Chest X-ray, PA view. Patient: 38 years old, sex F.
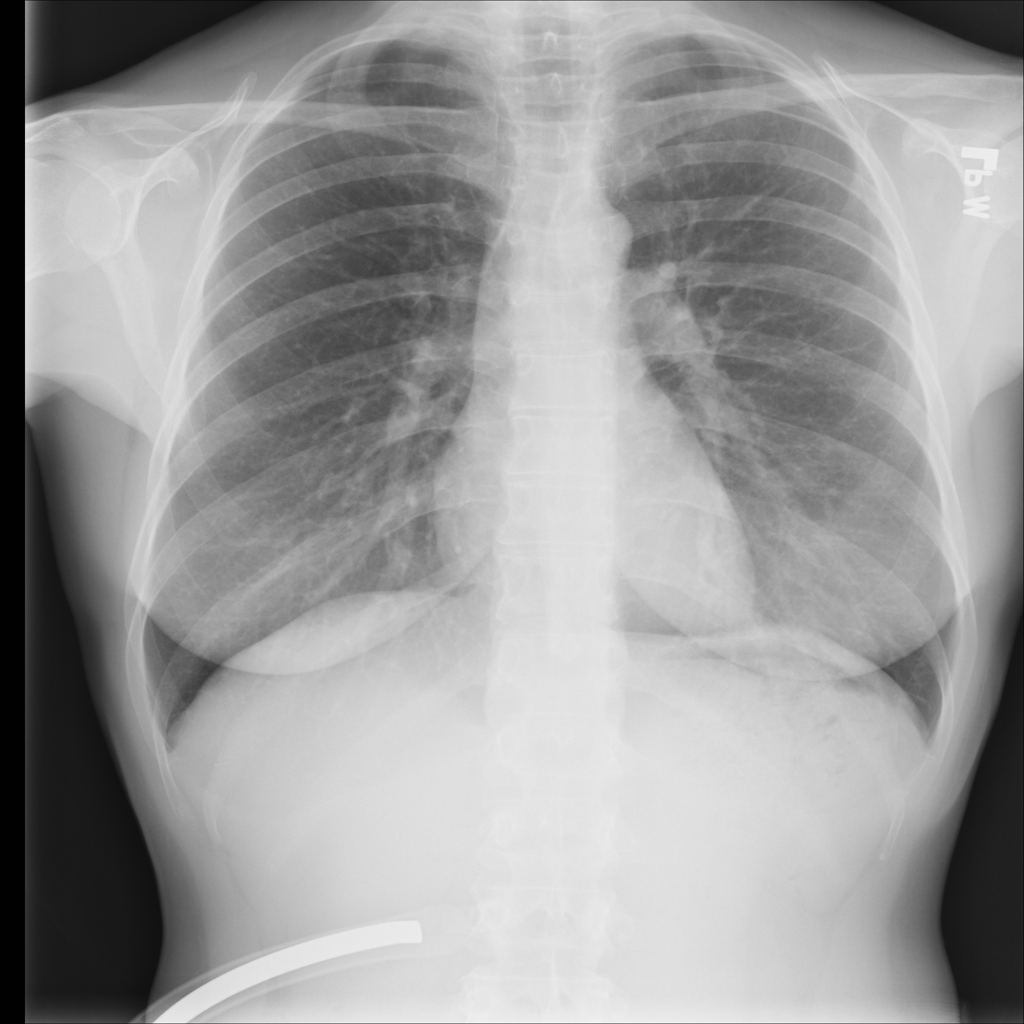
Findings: No Finding